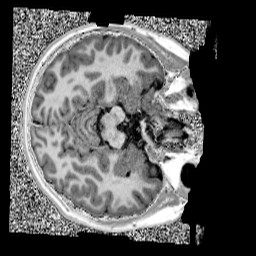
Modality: UNIT1
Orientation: axial
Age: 13
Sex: female
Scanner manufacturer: siemens
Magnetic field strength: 3 T
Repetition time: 4 s
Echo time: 0.00299 s